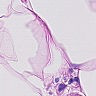
Metastatic tissue present: no